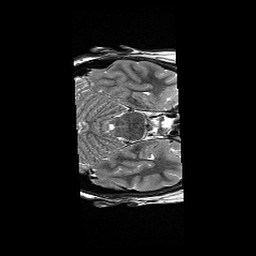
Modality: T2w
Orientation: axial
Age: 29
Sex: female
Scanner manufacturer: siemens
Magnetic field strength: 3 T
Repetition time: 6.1 s
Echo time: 0.104 s